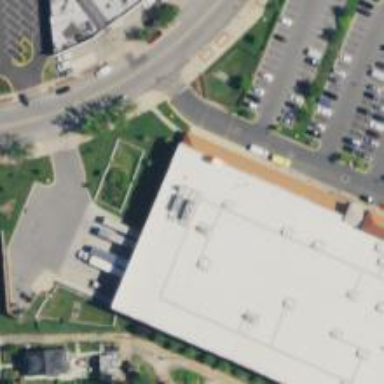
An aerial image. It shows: Building that houses supermarket.